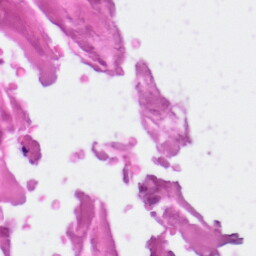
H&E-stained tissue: Skin